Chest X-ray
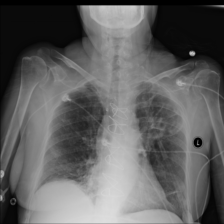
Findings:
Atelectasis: positive
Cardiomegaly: negative
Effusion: negative
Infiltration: positive
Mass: negative
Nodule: negative
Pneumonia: negative
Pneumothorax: negative
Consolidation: negative
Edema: negative
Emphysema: negative
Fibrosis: negative
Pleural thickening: negative
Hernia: negative